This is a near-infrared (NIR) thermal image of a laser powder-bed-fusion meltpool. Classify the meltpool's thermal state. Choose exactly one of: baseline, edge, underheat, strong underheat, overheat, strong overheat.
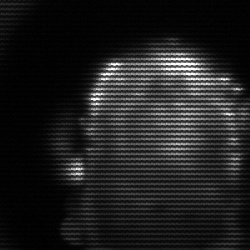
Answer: baseline